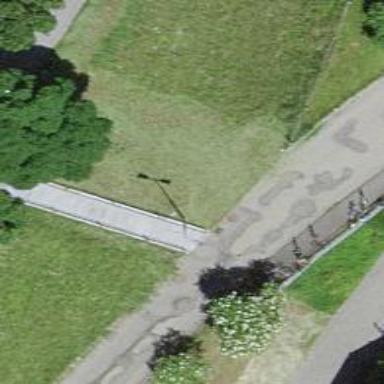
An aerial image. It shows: Set of steps on the road.